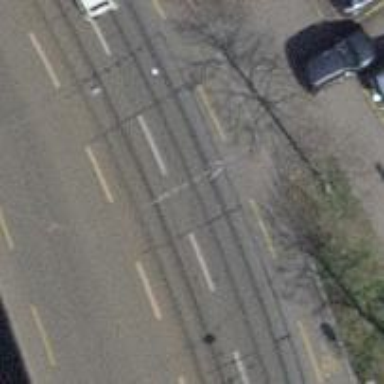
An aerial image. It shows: Unclassified asphalt road with trolley wires. There are separate sidewalks on both sides and designated cycling lanes.